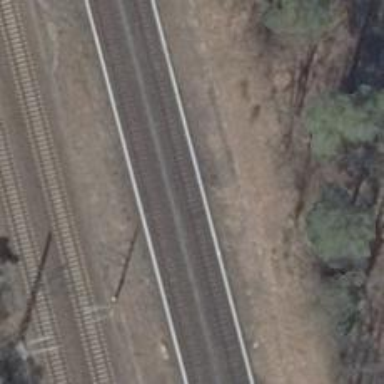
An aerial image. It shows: Railway signal.